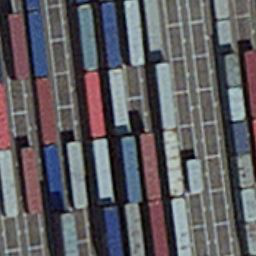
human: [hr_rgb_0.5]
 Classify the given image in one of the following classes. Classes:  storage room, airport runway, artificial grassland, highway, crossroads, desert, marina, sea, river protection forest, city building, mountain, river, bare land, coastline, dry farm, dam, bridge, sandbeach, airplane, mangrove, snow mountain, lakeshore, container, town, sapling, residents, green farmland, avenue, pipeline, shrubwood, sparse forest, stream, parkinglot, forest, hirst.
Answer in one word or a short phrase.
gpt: container